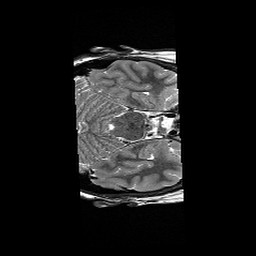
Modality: T2w
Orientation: axial
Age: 29
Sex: female
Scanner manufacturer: siemens
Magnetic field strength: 3 T
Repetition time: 6.1 s
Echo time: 0.104 s